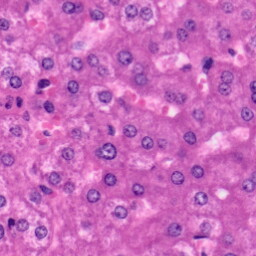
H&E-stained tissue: Liver